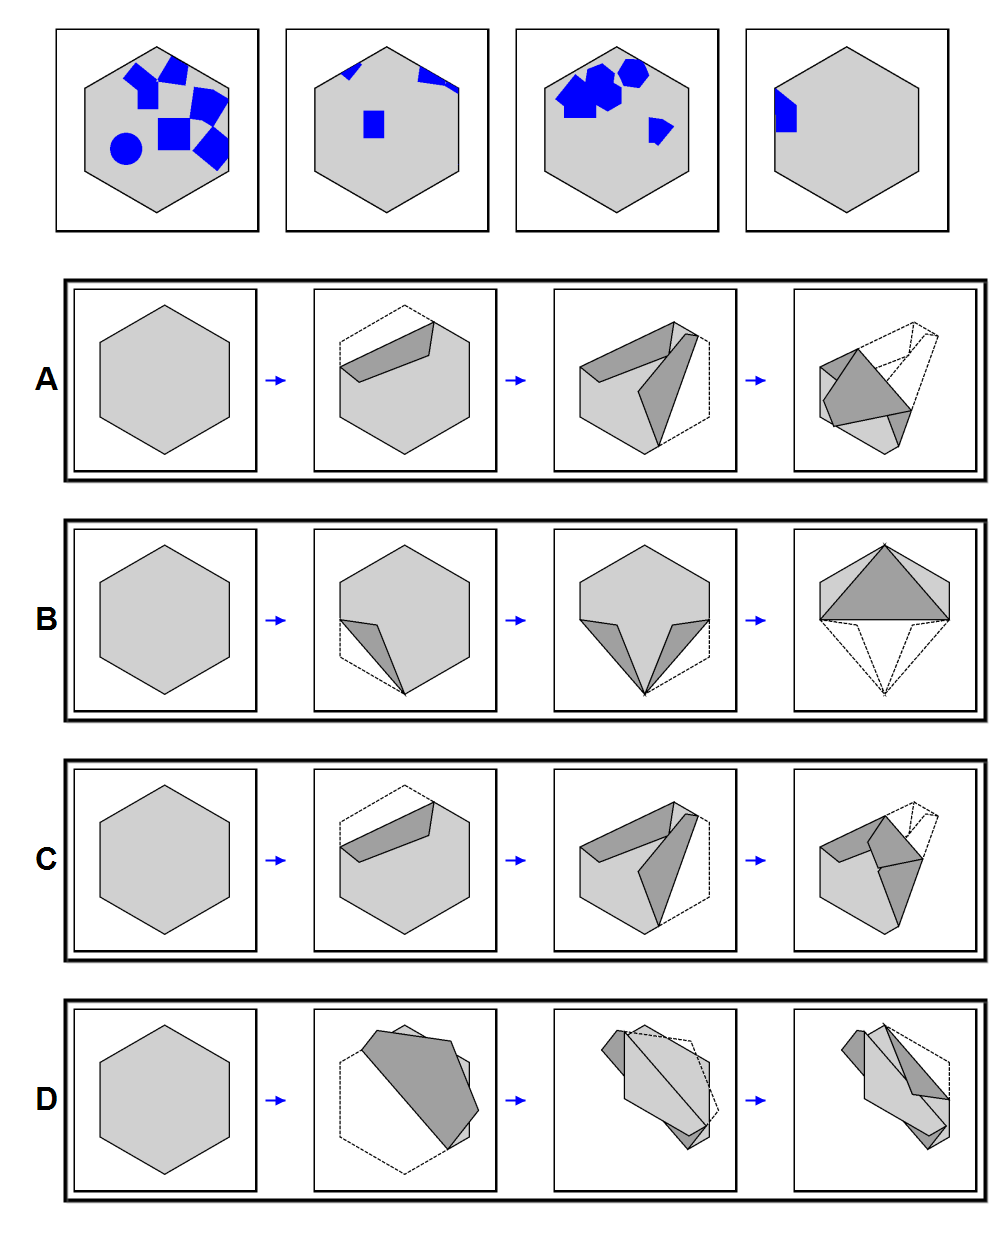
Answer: C